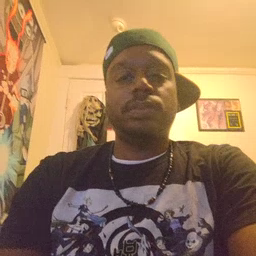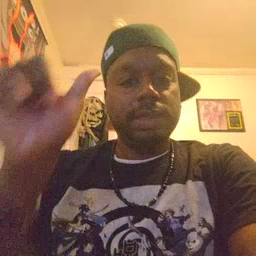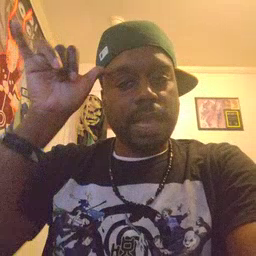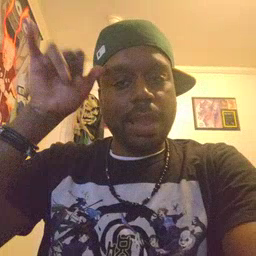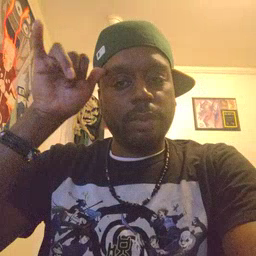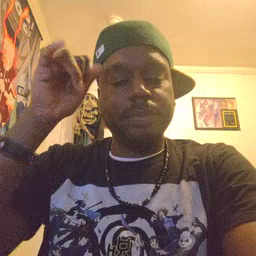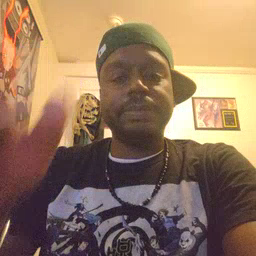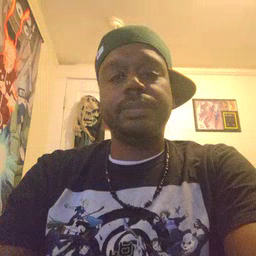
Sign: cow